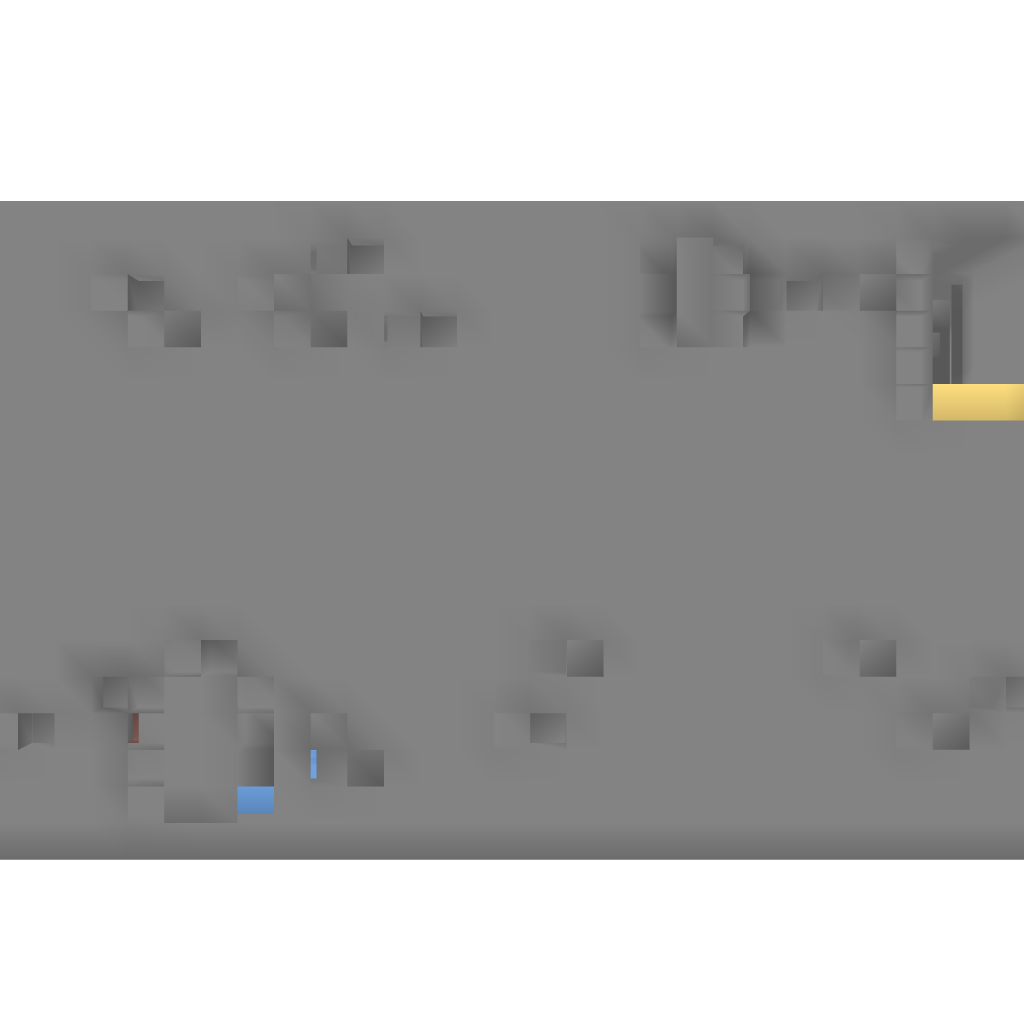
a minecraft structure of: Graveyard Dungeon bad low quality